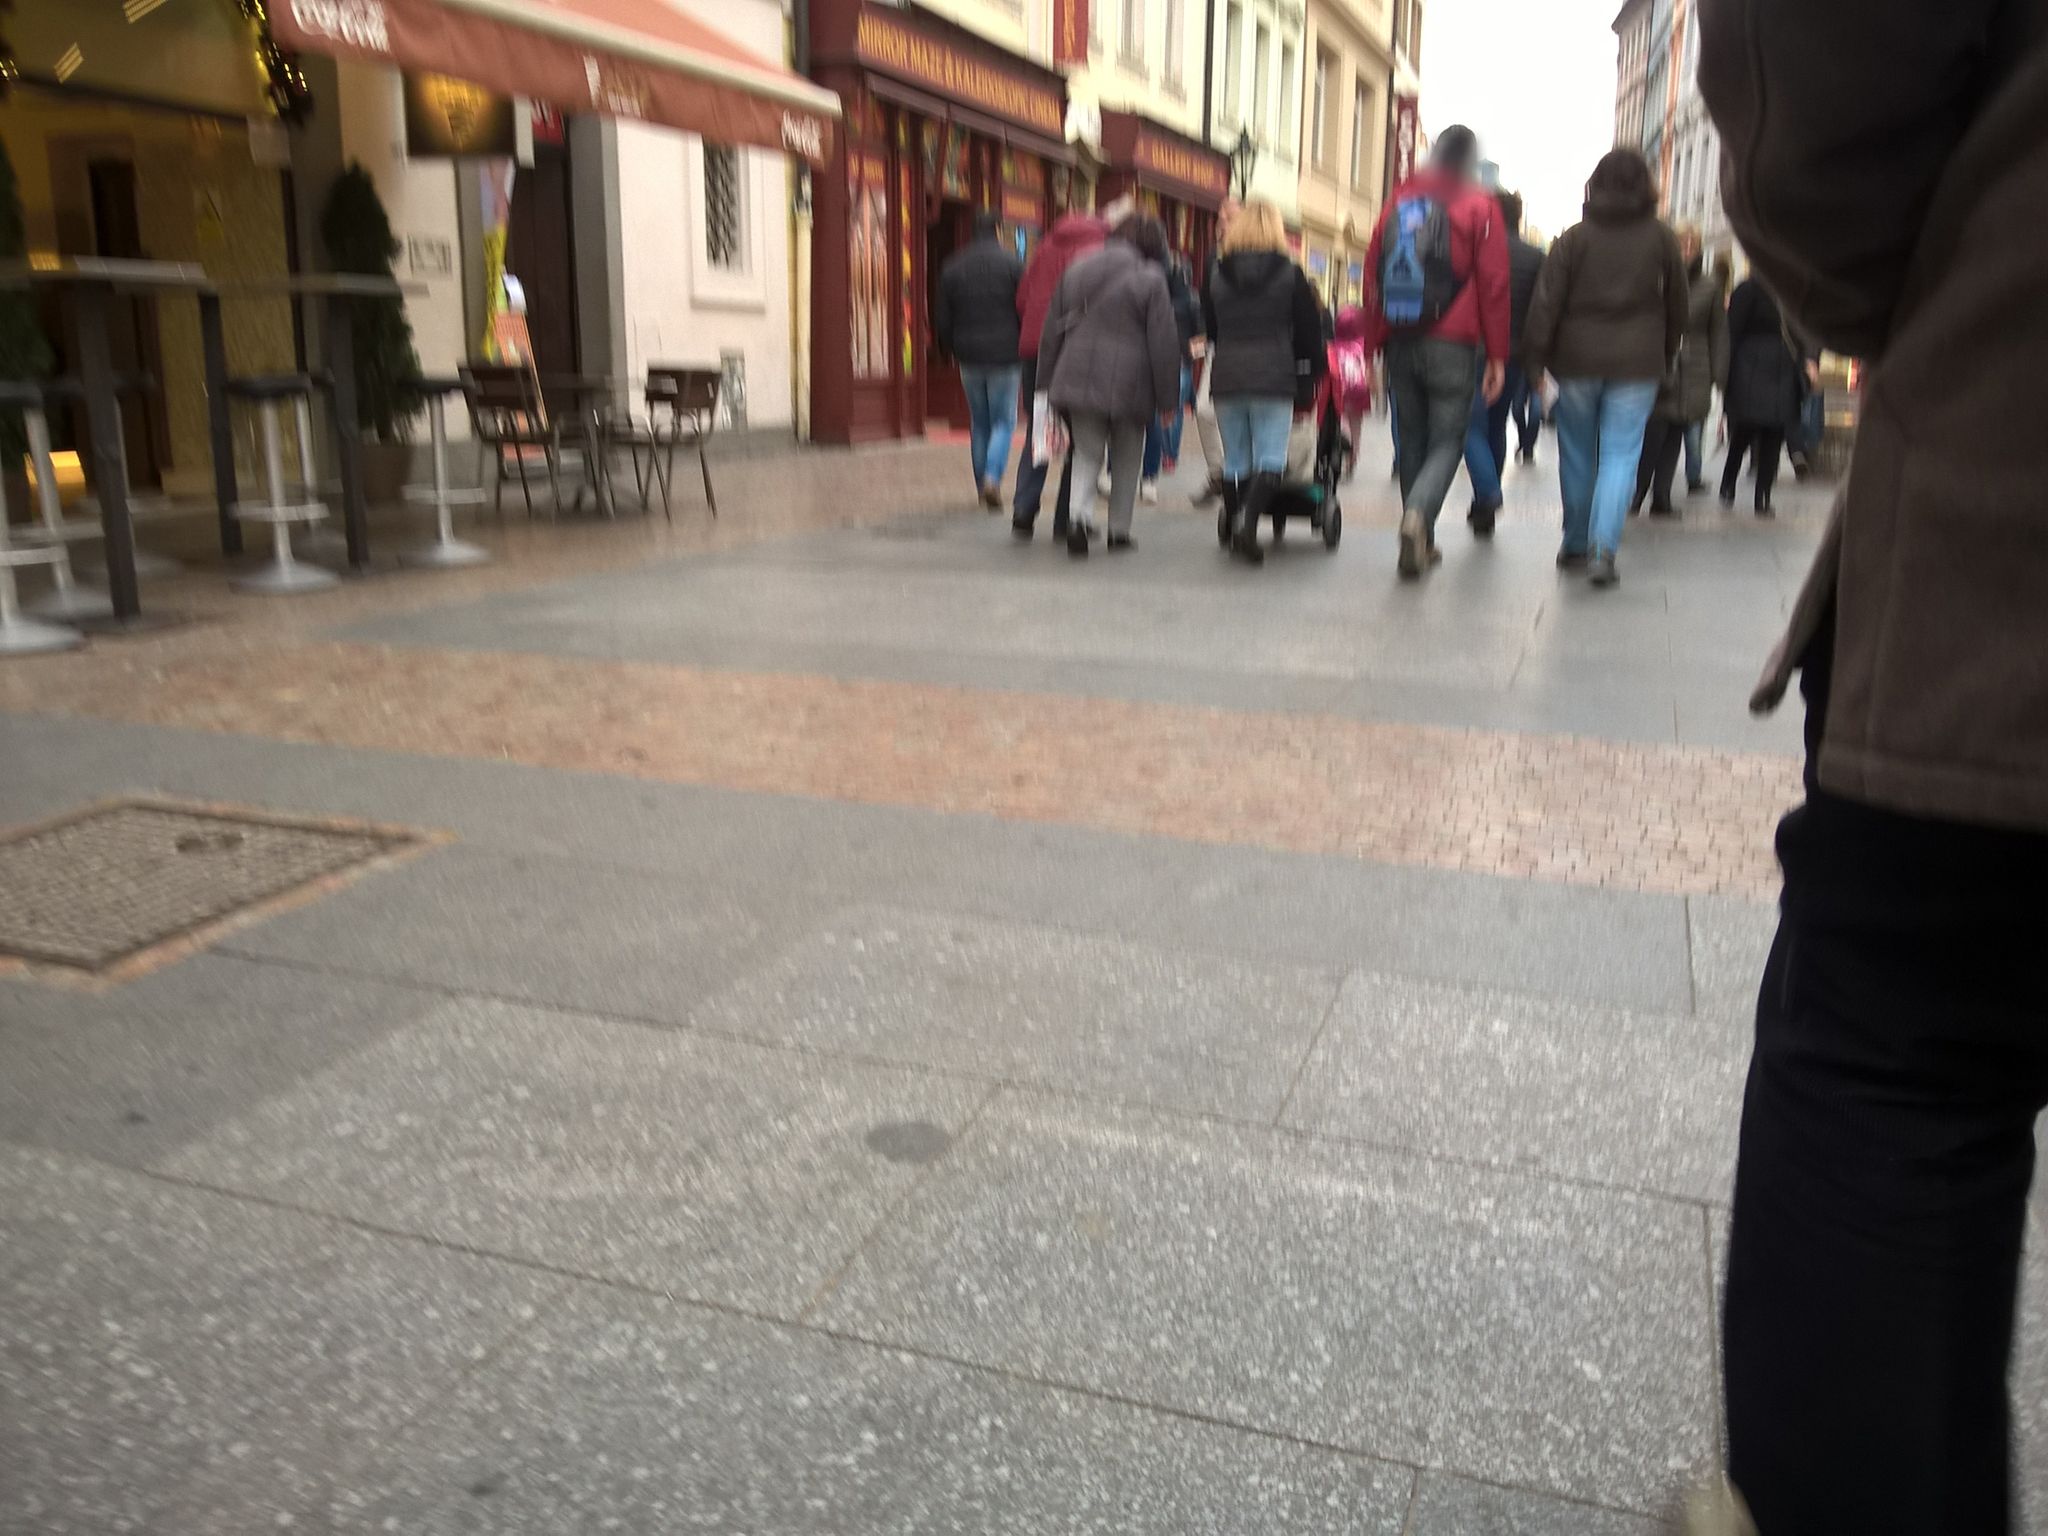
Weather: clear
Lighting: day
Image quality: slightly poor
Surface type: walking surface
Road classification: pedestrian, footway
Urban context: urban centre
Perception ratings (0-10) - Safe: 4.07, Lively: 8.29, Beautiful: 3.23, Boring: 6.83, Depressing: 3.3, Wealthy: 4.74